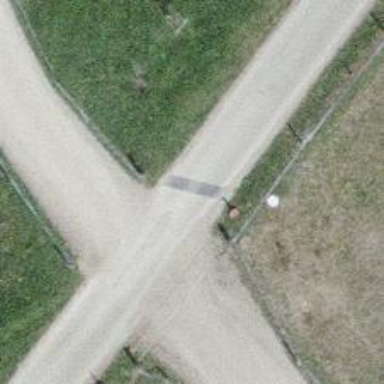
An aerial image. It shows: Swing gate barrier.